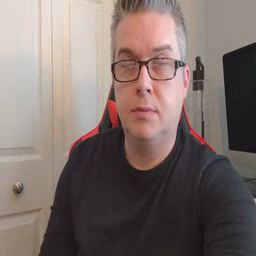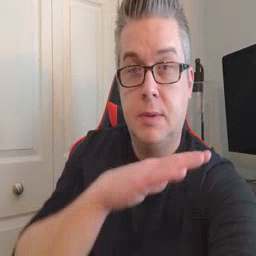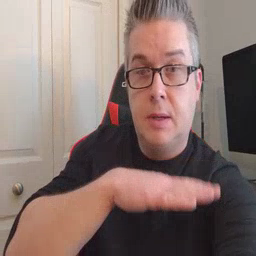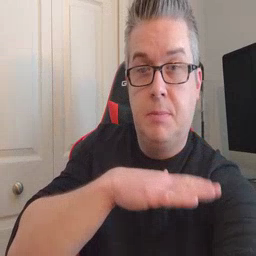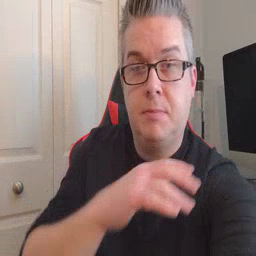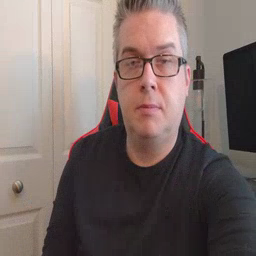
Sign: table